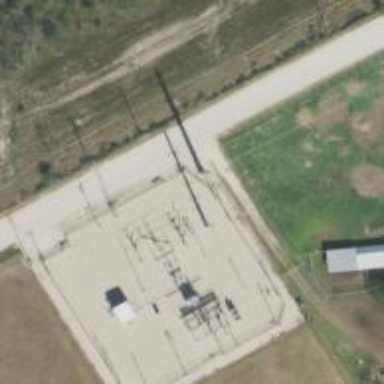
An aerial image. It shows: Power pole.